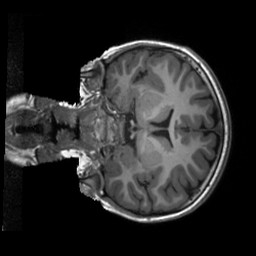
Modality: T1w
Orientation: coronal
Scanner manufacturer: siemens
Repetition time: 2.3 s
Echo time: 0.00229 s